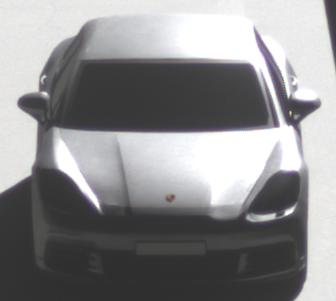
Make: Porsche
Model: Panamera
Detailed model: Panamera (971)
Model produced from: 2016/11
Model produced until: 2018/08
Doors: 5
Color: gray
Road condition: dry road
Daytime: morning or afternoon
Contrast: high contrast